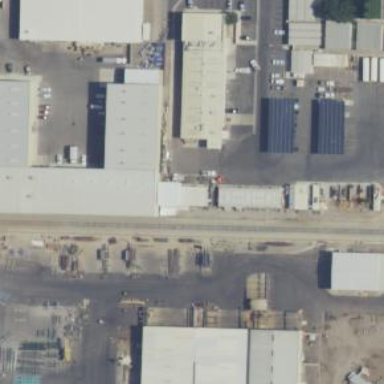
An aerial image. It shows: Commercial building.